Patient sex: M
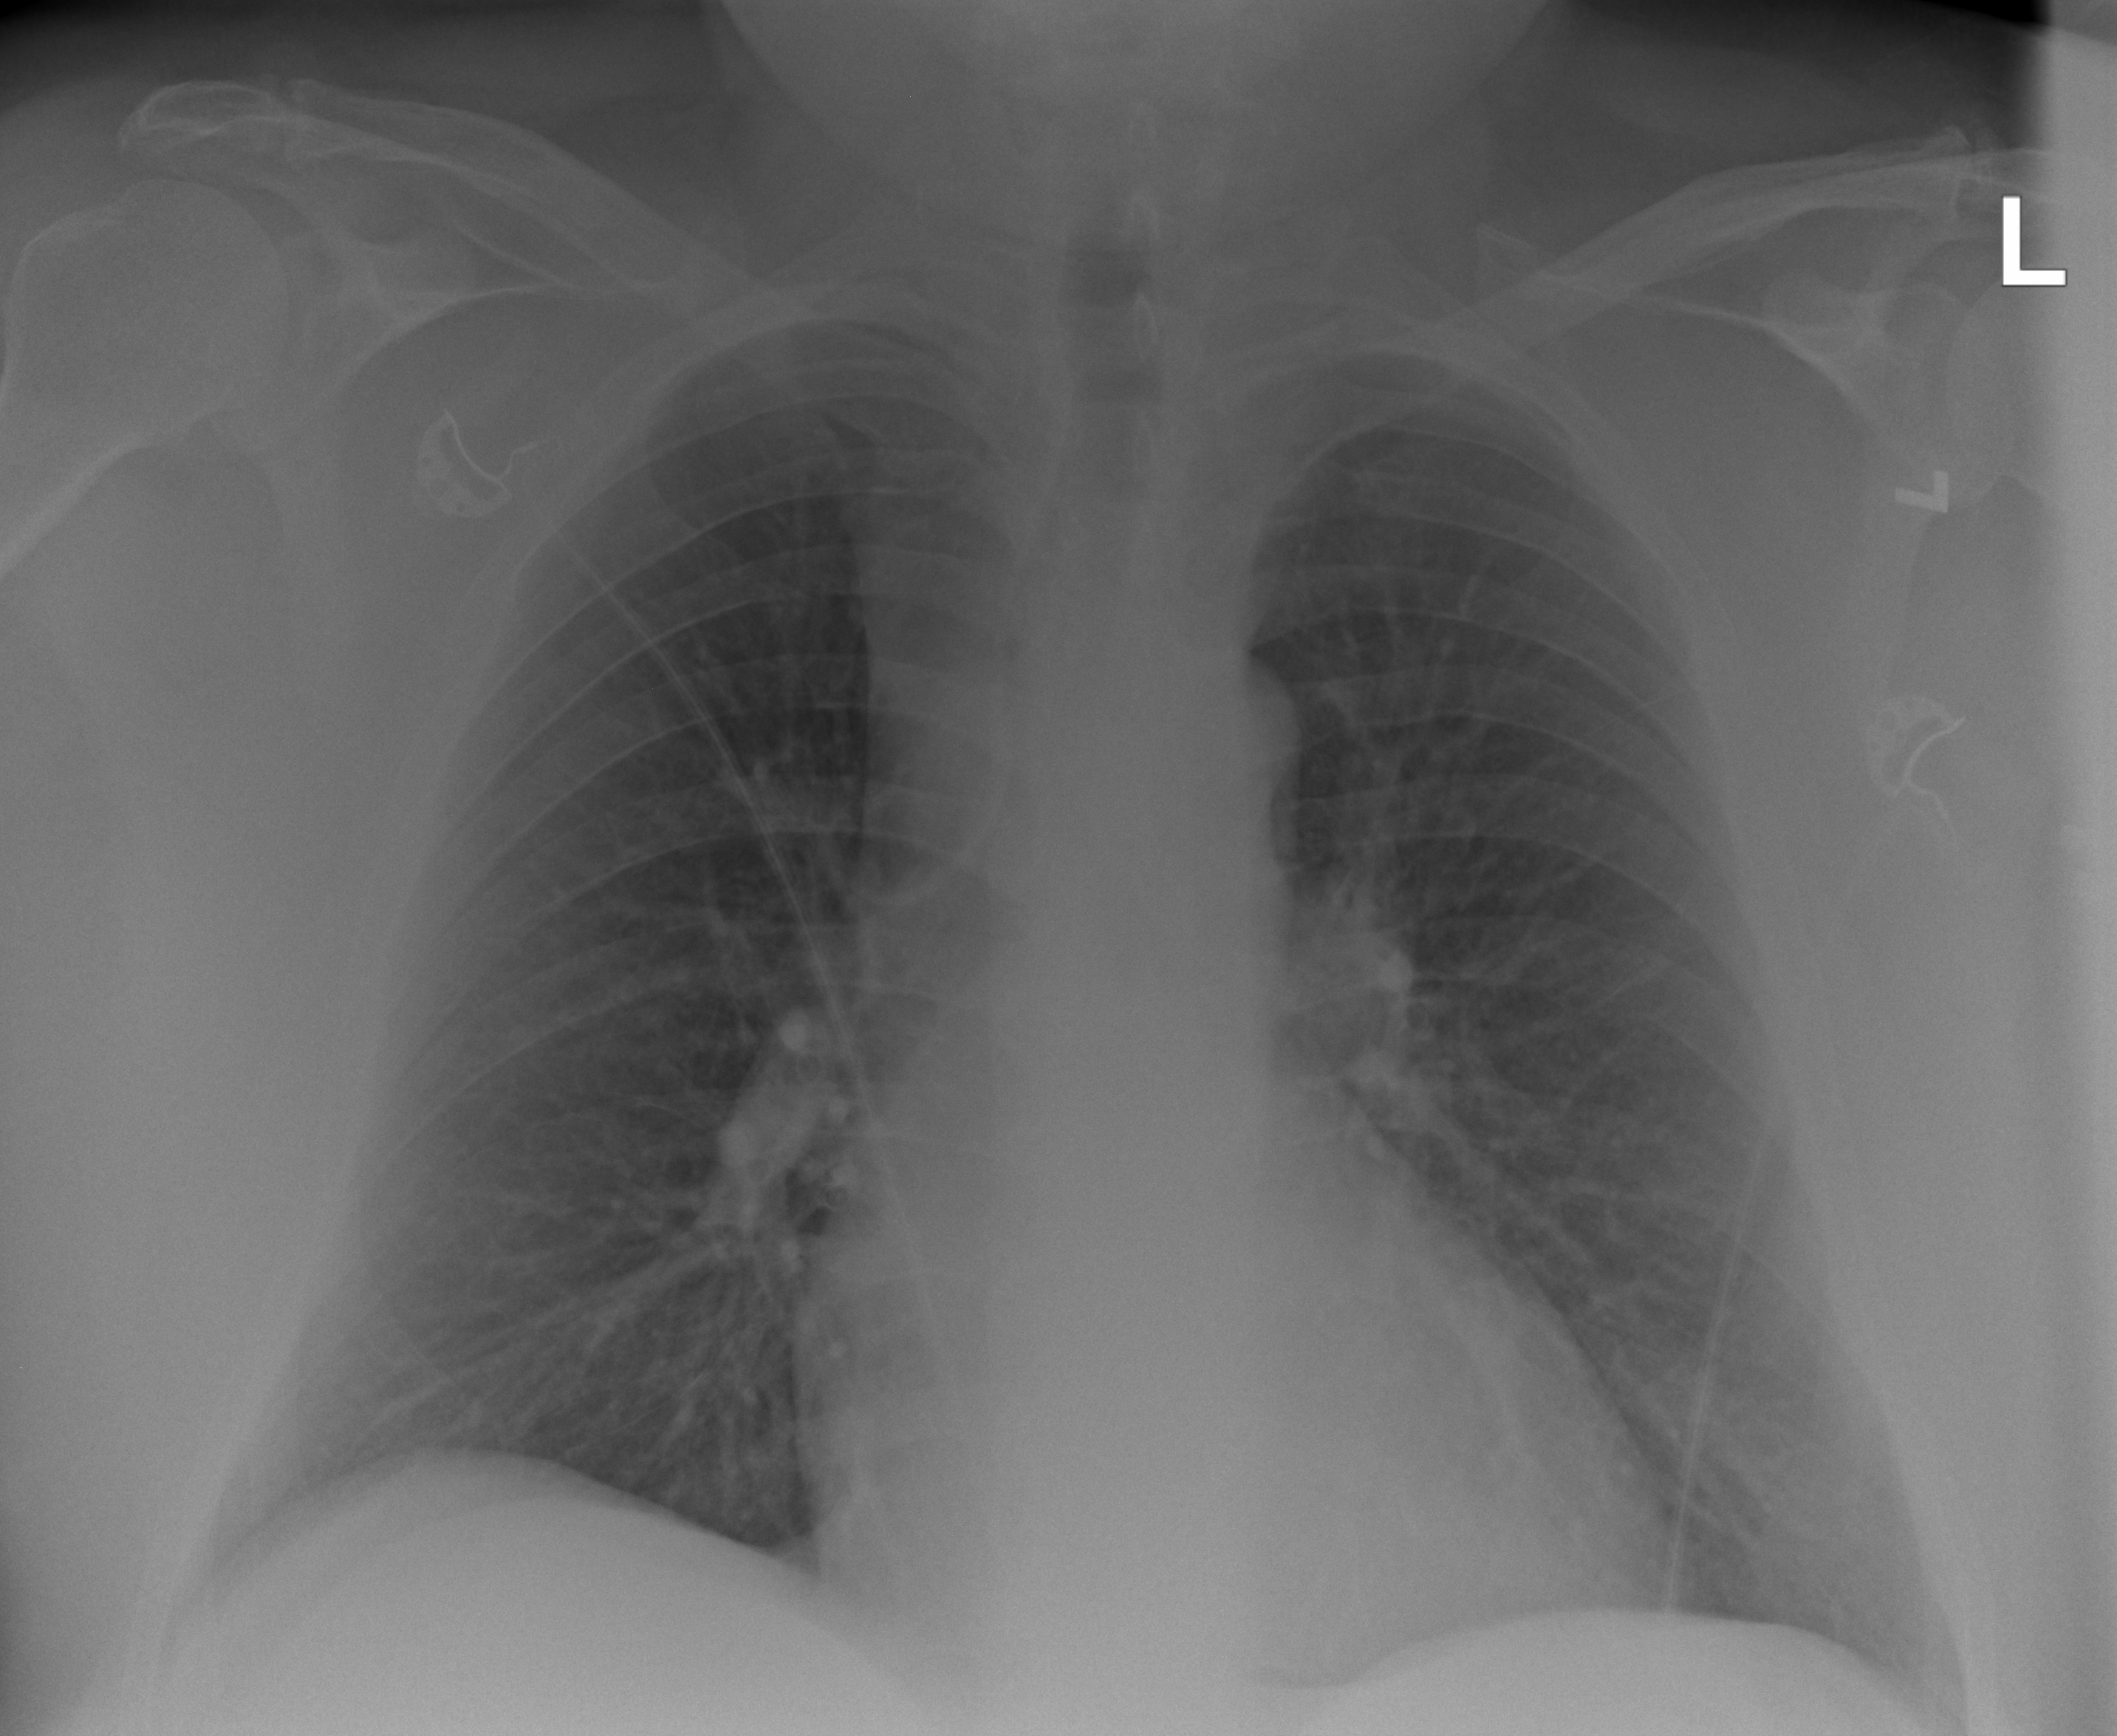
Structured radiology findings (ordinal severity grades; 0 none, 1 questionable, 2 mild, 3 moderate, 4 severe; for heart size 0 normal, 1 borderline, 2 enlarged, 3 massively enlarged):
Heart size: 0
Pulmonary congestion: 2
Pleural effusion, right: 0
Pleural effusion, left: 0
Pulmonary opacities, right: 0
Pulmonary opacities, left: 0
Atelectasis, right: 0
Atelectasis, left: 0